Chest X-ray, AP view. Patient: 52 years old, sex M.
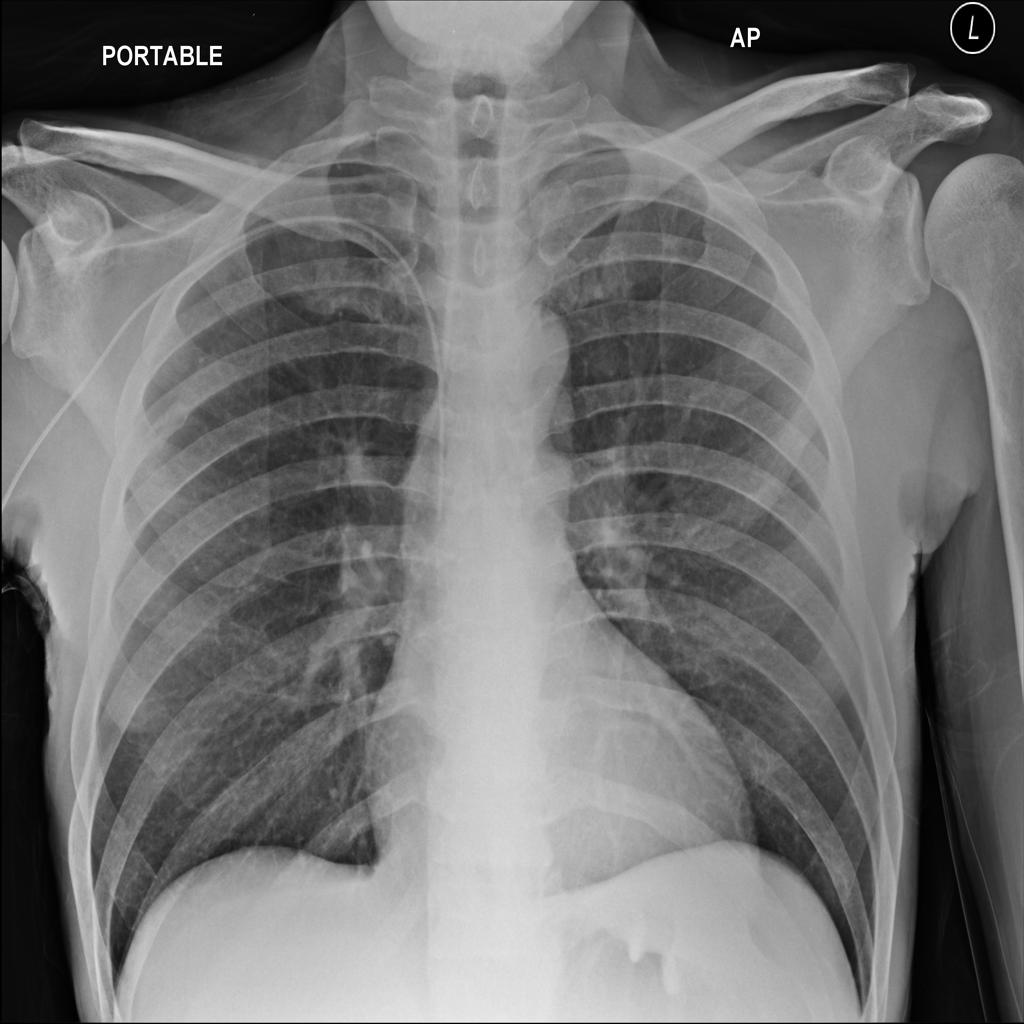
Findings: No Finding